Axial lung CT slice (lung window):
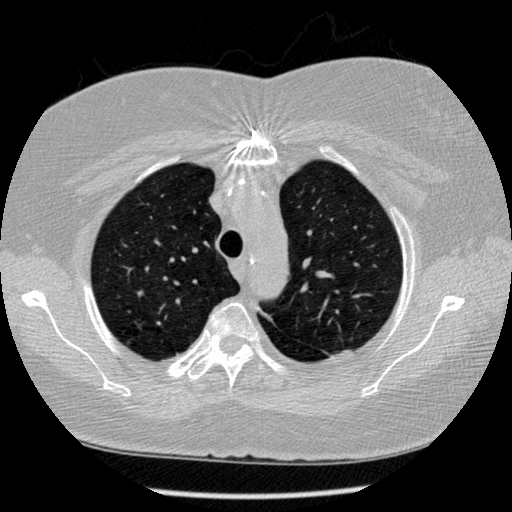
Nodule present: yes
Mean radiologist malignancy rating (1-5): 1.333